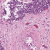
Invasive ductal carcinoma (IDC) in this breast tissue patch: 1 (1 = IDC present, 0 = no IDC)